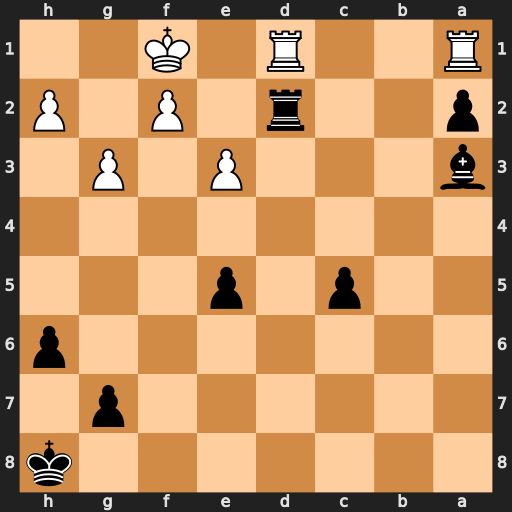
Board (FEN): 7k/6p1/7p/2p1p3/8/b3P1P1/p2r1P1P/R2R1K2
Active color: b
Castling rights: -
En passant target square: -
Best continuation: Rxd1+ Rxd1 Bb2